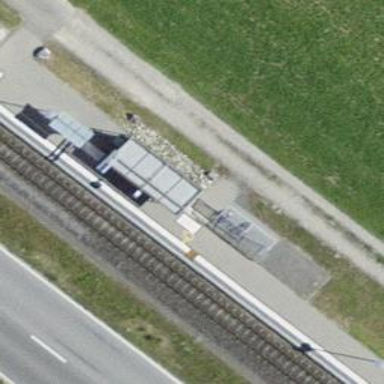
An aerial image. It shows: Stop position for public transport at railway stop.